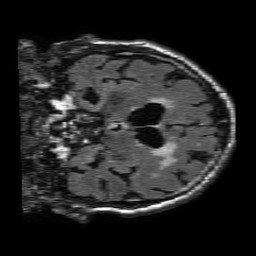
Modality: FLAIR
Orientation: coronal
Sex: male
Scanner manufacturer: philips
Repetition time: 11 s
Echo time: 0.125 s